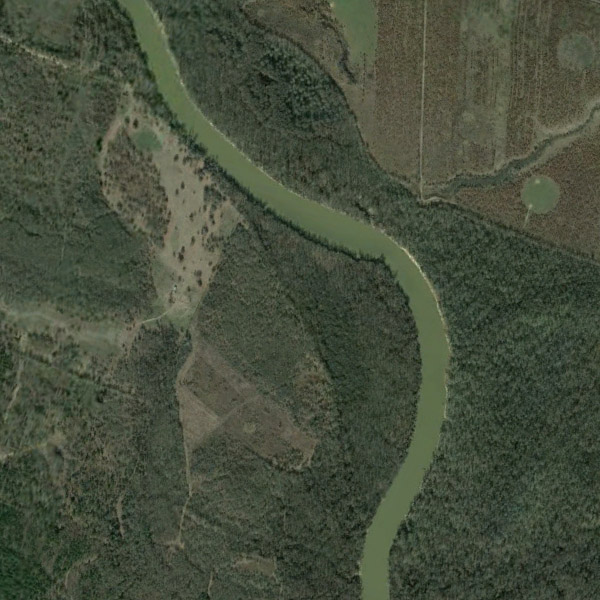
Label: River